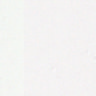
Metastatic tissue present: no